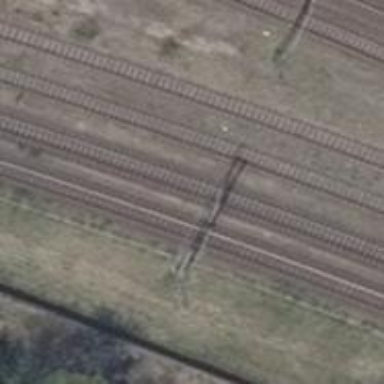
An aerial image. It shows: Railway track with contact lines for electrification.